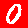
Digit: 0